Field crop: maize
Growth stage: 1
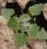
Species: chenopodium